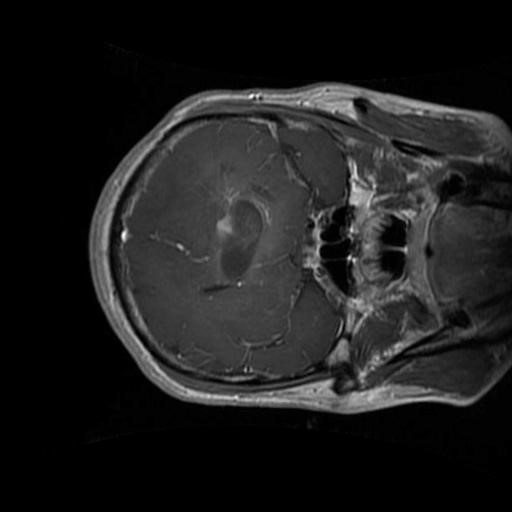
Label: brain_glioma